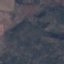
Label: HerbaceousVegetation